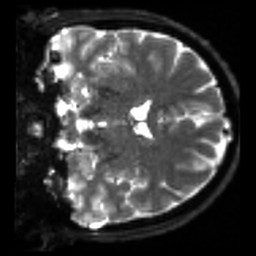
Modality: sbref
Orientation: coronal
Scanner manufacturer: siemens
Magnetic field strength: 3 T
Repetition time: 4 s
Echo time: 0.0594 s